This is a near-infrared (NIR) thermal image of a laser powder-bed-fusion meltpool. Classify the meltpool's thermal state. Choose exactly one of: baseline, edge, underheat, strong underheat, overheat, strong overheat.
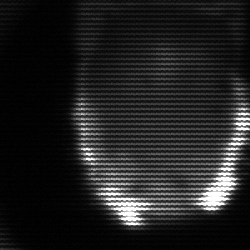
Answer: baseline